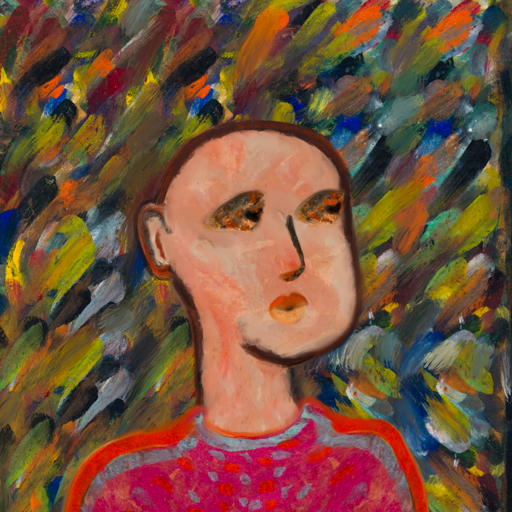
Background: An_Impression, Head And Neck Side: Roy_Bahadur, Face Side: Gypsy_Queen, Bust: Sisters, Hair Side: Blank, Head Accessory: Blank, Second Necklace: Blank, Necklace: Blank, Baby: Blank